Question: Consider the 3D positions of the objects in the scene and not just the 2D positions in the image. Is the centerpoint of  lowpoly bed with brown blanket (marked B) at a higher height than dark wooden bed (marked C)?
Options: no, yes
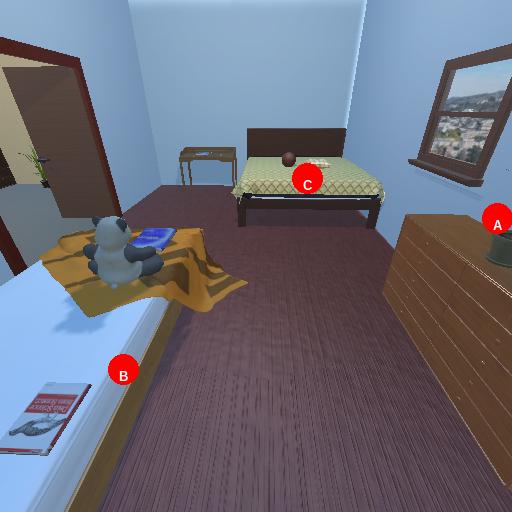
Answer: no